Question: What are some recent notifications?
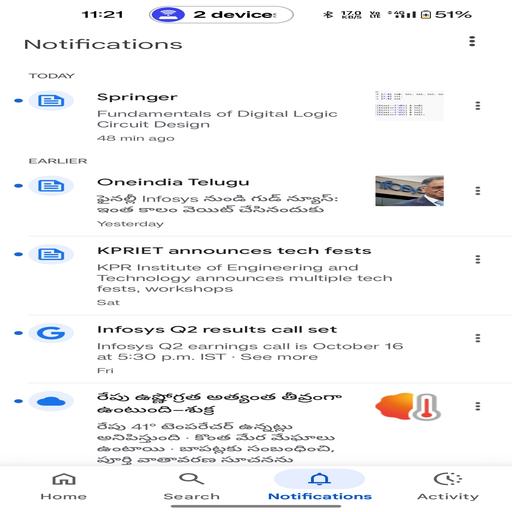
Answer: Springer, Oneindia Telugu, KPRIET, Infosys Q2, Weather alert